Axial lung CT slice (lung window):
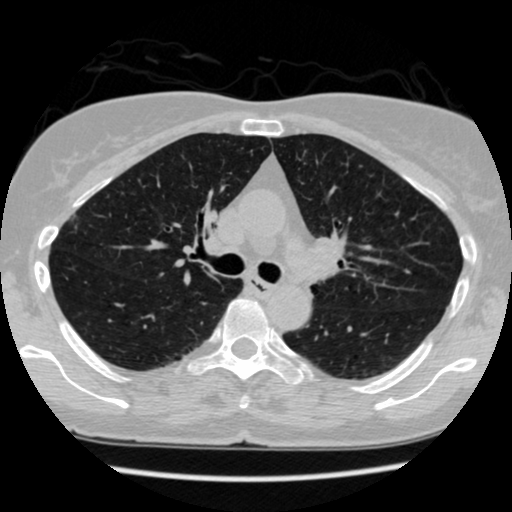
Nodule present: no